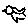
Label: bird